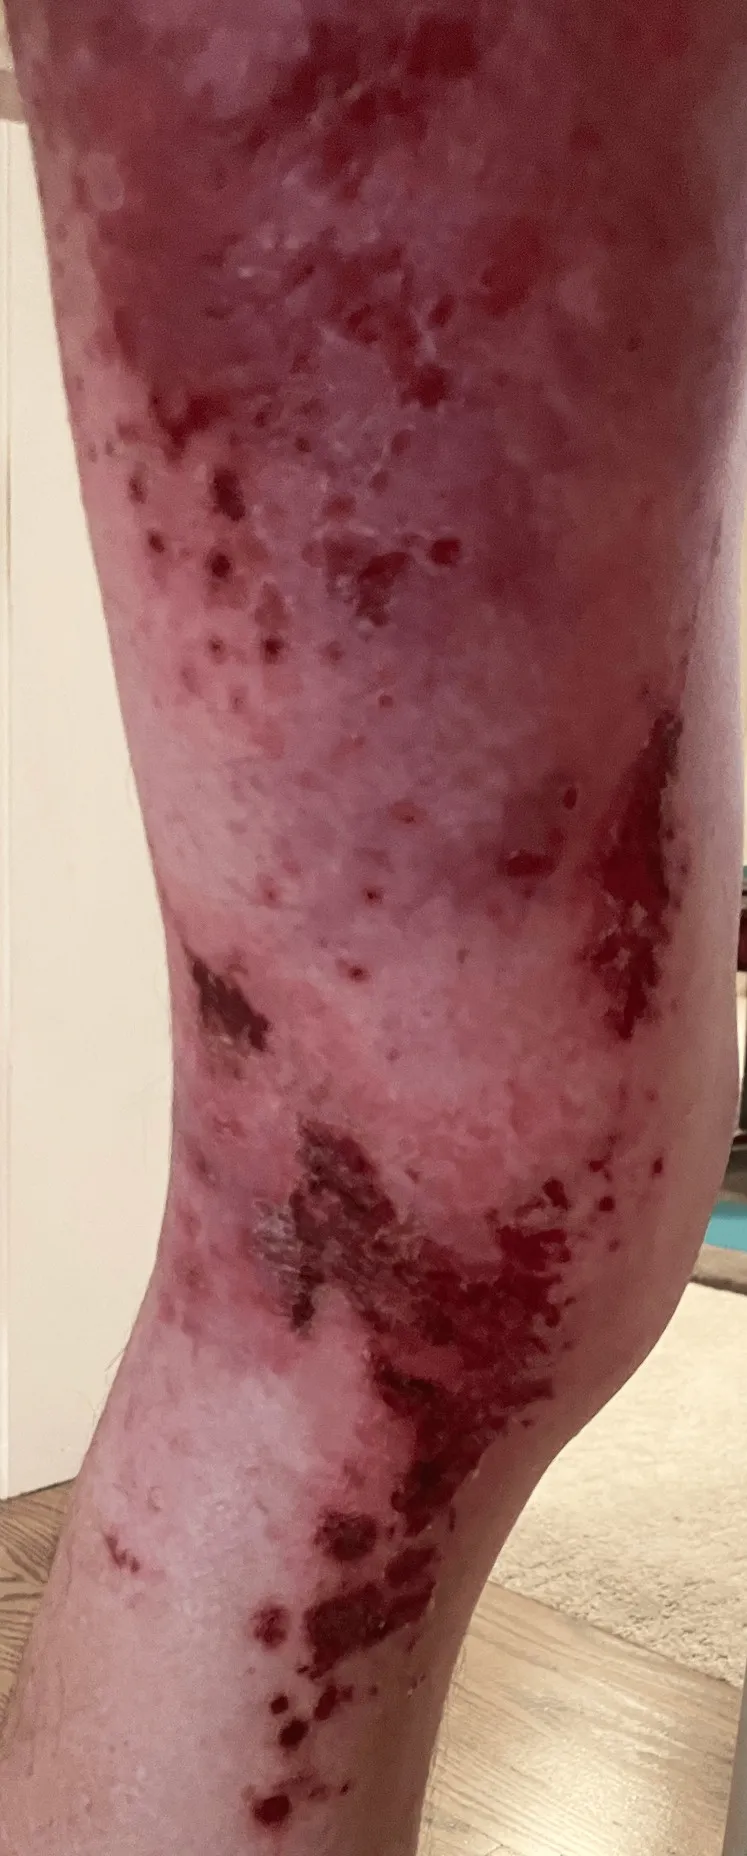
Medial view left leg: initial improvement after acyclovir, erythematous plaques with superficial erosions in the same distribution (on the left posterior medial thigh and left knee L1-L3 distribution).
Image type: medical_photograph (skin_photograph)